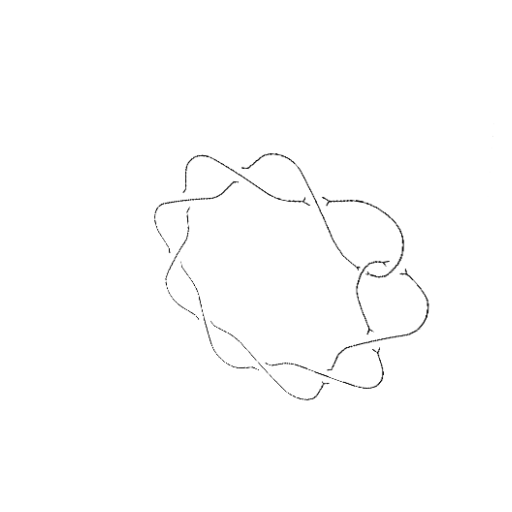
Crossing number: 10